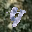
Label: 4